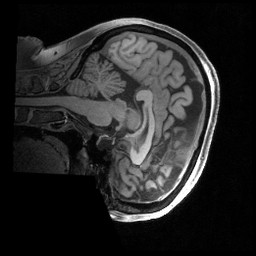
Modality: T1w
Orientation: sagittal
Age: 46
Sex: female
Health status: ill
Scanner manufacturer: siemens
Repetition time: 2.4 s
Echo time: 0.00231 s